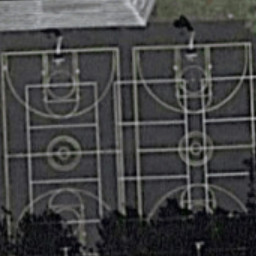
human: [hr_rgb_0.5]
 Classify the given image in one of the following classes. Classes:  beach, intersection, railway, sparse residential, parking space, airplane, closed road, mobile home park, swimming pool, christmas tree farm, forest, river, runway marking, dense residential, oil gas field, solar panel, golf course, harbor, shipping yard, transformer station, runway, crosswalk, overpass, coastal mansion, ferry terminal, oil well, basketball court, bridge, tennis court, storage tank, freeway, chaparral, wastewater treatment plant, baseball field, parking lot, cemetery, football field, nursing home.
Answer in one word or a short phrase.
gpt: basketball court